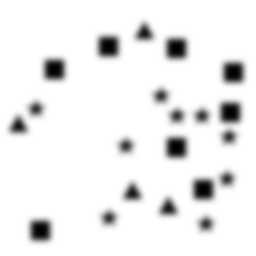
Squares: 8
Triangles: 4
Stars: 9
Total shapes: 21